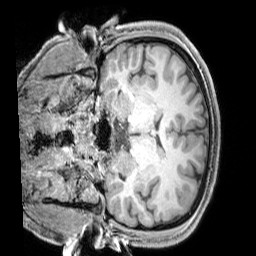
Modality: T1w
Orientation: coronal
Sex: male
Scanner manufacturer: siemens
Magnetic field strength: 3 T
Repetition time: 2.3 s
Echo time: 0.00226 s